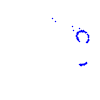
Particle: kaon